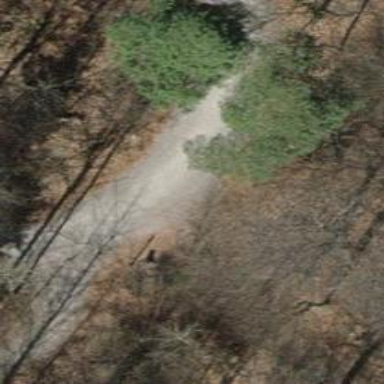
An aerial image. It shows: Track with fine gravel surface. The track type is grade 2.